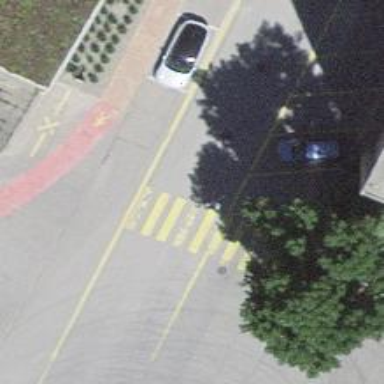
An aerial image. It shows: Unmarked zebra crossing on the road.